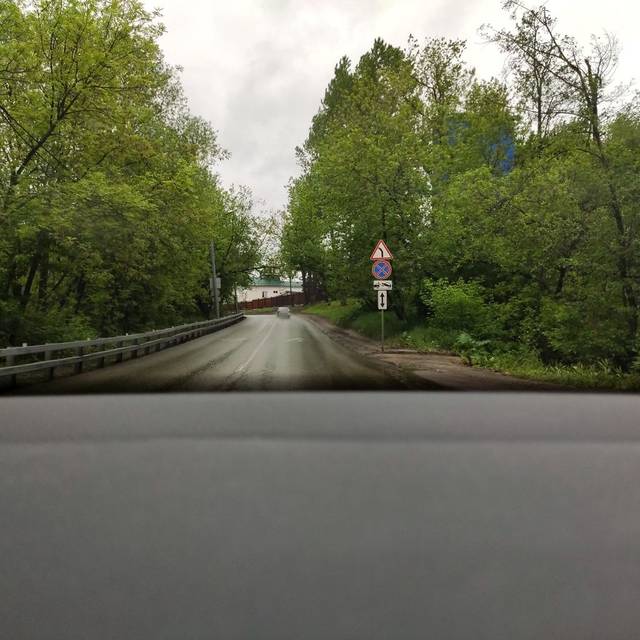
Region: Russia
Coordinates: 55.84, 37.629